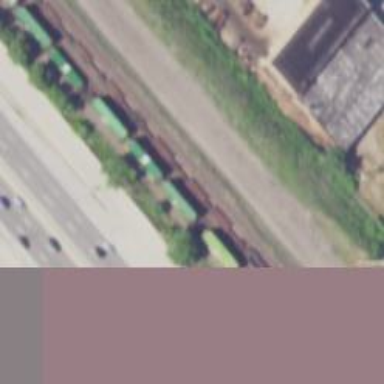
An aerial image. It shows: Railway siding for service.